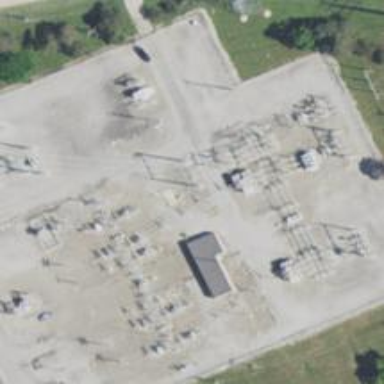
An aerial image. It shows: Switch for power supply.